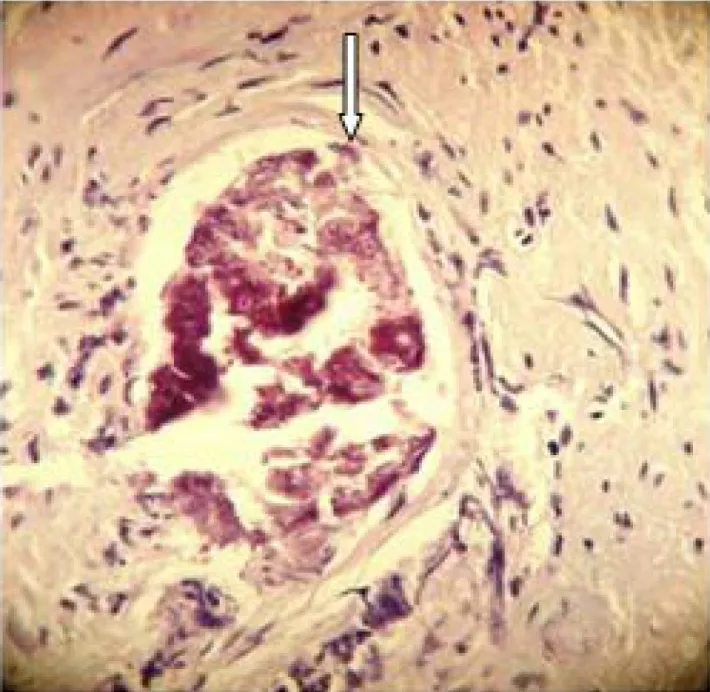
Calcified Schistosoma ova in fibro muscular stroma with characteristic terminal spine (Arrow).
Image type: pathology (h&e)